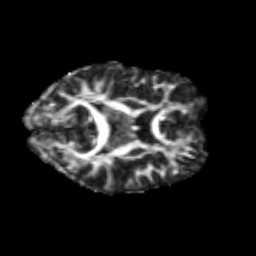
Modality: FA
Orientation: axial
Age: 19
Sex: female
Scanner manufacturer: siemens
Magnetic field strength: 3 T
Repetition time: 3.5 s
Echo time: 0.125 s